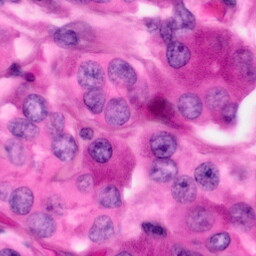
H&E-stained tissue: Pancreatic